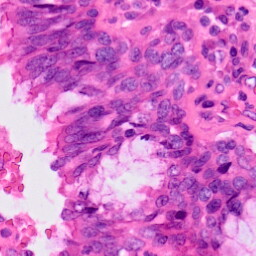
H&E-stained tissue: Lung